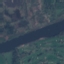
Label: River